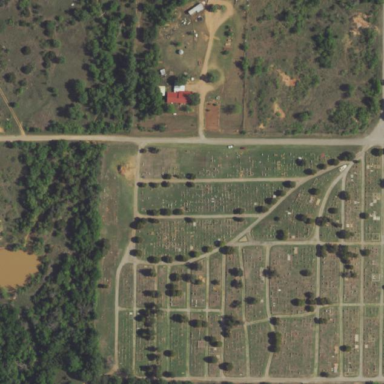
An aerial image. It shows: Cemetery.